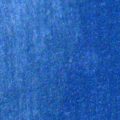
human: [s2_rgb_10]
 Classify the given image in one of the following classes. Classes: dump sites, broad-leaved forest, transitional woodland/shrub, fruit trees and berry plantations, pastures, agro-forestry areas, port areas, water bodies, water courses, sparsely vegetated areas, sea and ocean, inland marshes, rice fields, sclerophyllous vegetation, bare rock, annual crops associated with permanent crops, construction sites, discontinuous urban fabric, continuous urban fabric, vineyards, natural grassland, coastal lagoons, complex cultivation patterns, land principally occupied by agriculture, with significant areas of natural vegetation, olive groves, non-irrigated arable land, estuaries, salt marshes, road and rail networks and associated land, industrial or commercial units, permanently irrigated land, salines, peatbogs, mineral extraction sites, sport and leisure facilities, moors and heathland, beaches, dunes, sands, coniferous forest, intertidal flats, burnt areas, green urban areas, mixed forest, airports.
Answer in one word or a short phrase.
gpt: sea and ocean